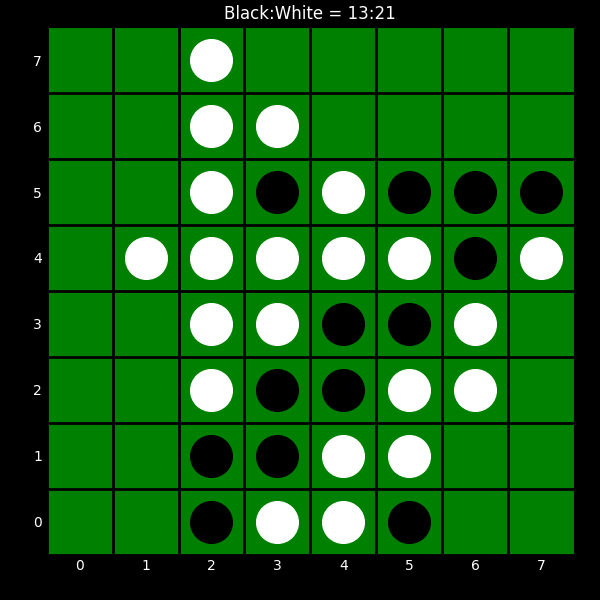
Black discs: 13
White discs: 21